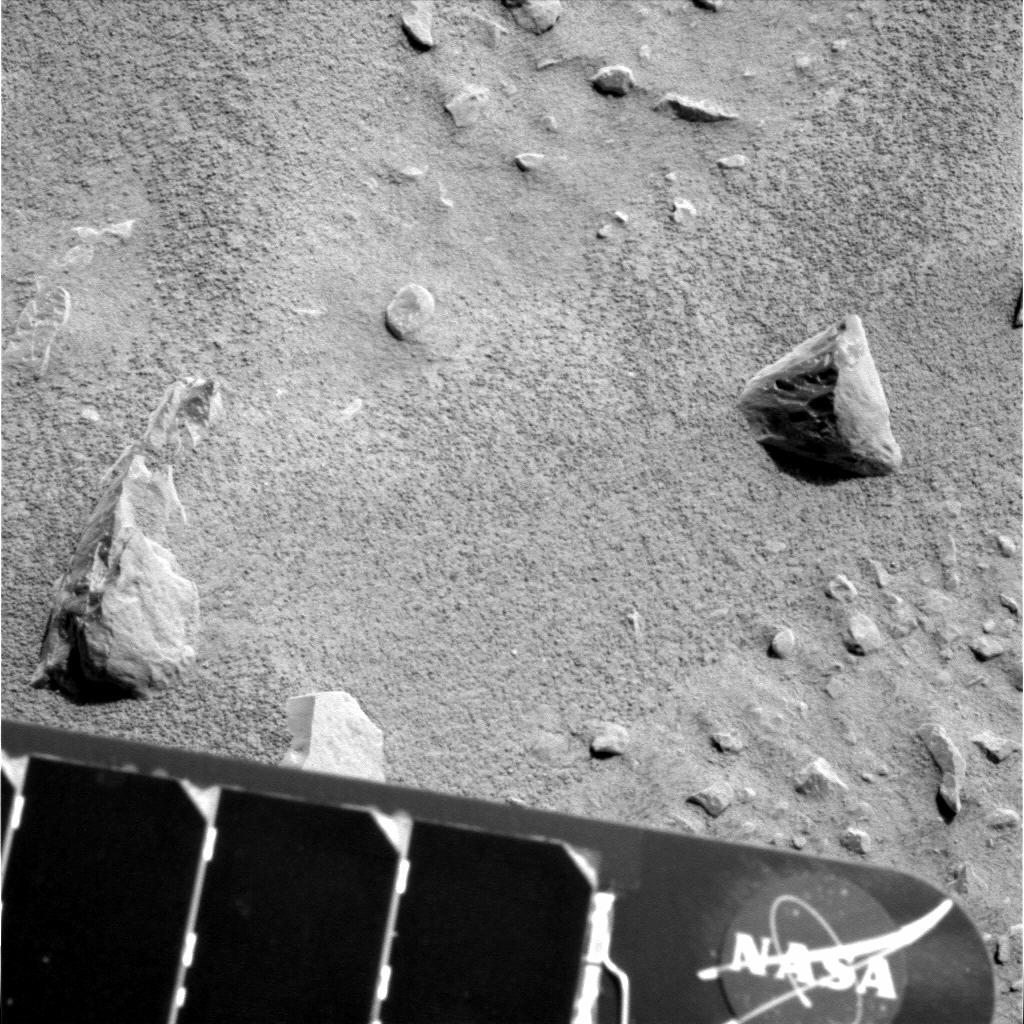
Terrain classes present: Background, Bedrock, Gravel / Sand / Soil, Rock, Shadow